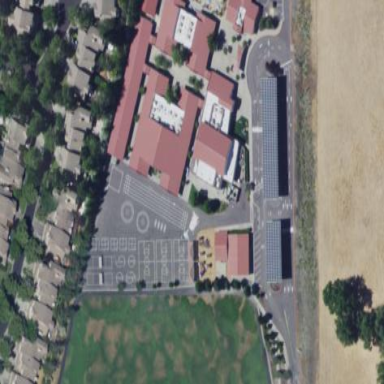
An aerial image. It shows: Schoolyard with asphalt surface.